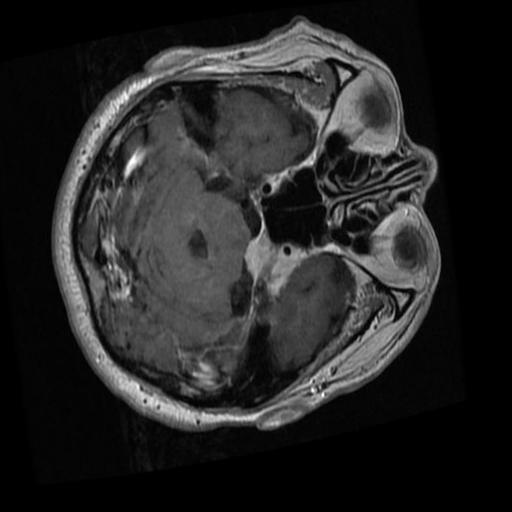
Label: brain_menin